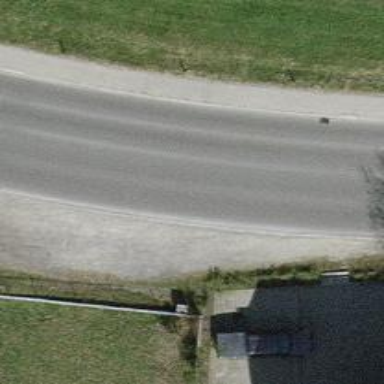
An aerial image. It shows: Primary road with asphalt surface.